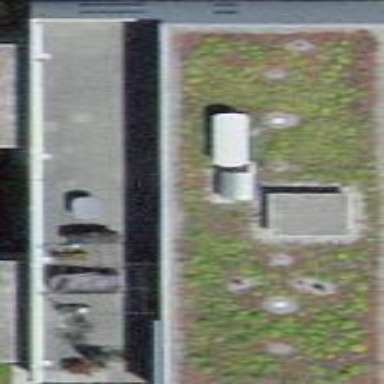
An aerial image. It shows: Building with apartments and flat roof.